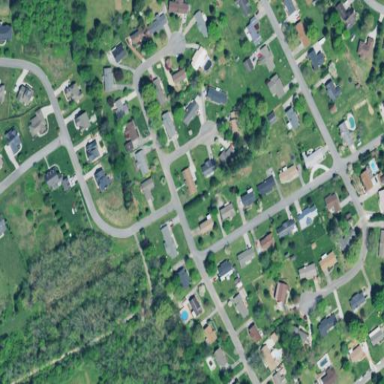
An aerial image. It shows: This residential area consists of single-family homes.